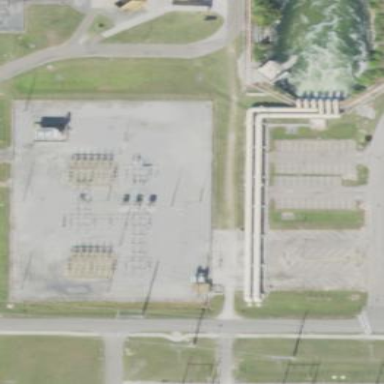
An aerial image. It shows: Outdoor power substation enclosed by fence. The substation is designated for compensation purposes.